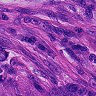
Metastatic tissue present: yes